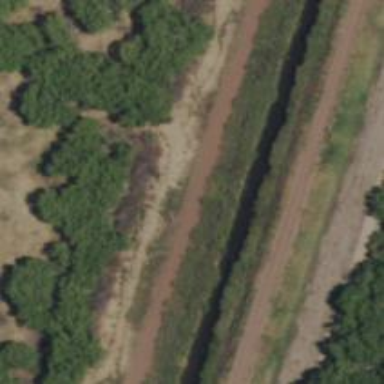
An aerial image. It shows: Track road along man-made cutline.